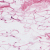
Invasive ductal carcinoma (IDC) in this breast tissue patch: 0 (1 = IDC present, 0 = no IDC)